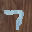
Label: 7